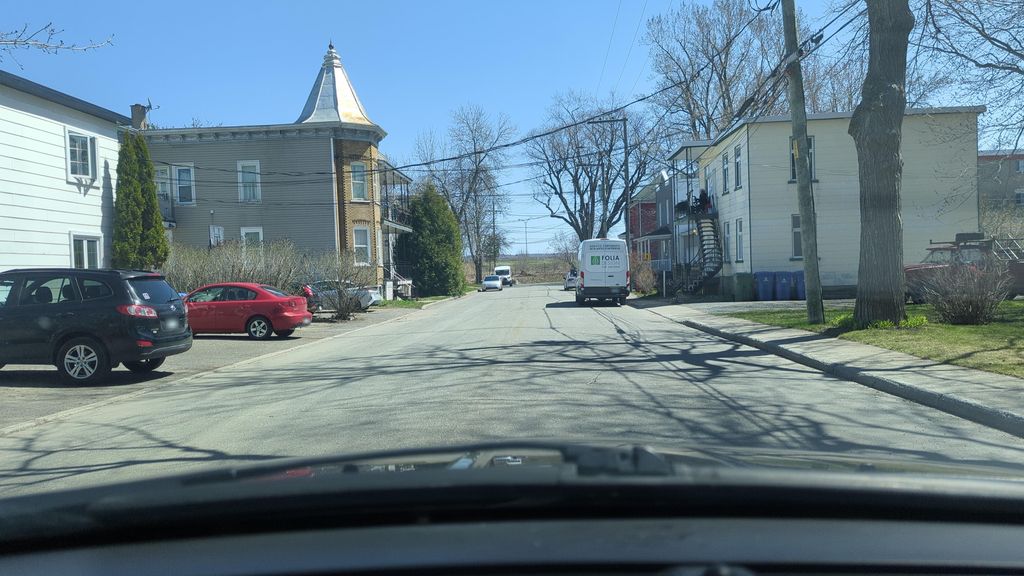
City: quebec_city